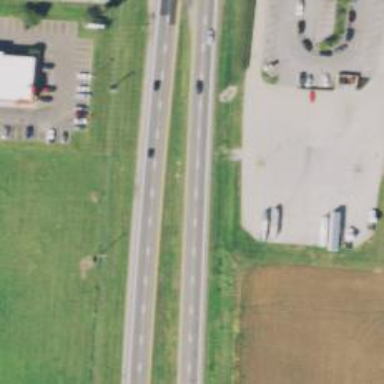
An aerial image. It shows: Trunk highway.